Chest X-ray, AP view. Patient: 70 years old, sex F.
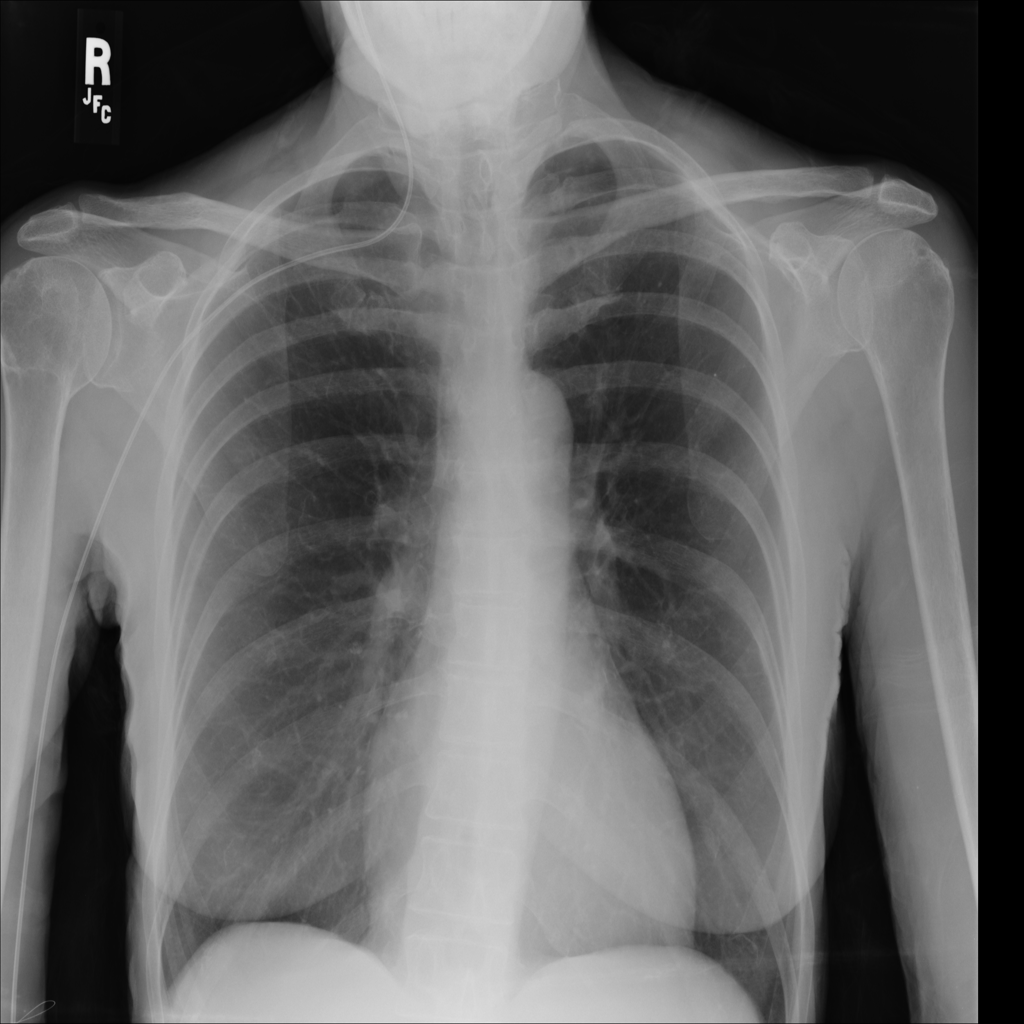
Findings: Pneumothorax